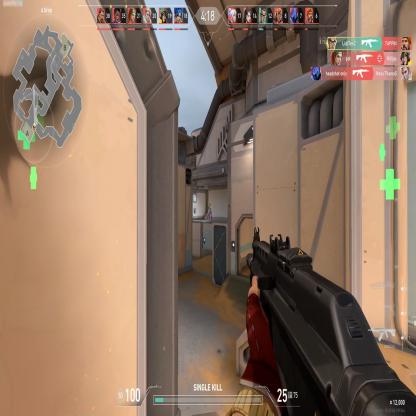
Label: enemy